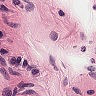
Metastatic tissue present: no